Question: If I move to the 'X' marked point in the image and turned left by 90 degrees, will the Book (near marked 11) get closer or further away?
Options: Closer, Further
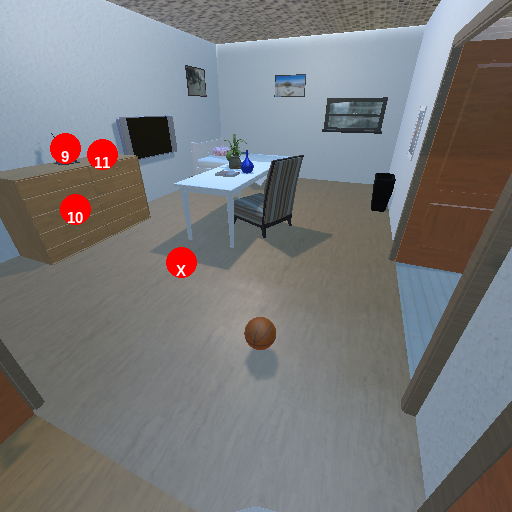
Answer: Closer